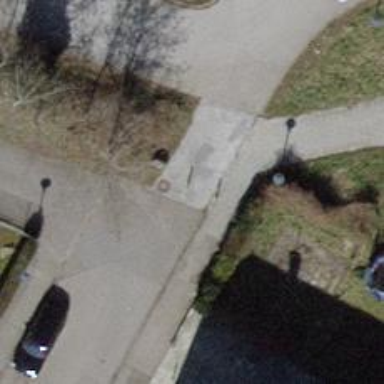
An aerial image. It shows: Bollard barrier.